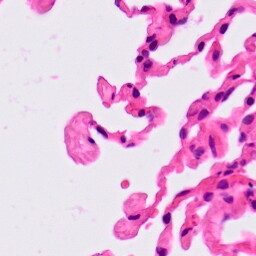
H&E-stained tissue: Lung